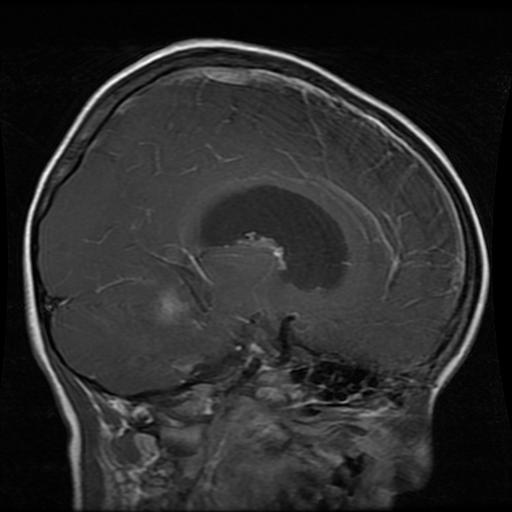
Label: glioma